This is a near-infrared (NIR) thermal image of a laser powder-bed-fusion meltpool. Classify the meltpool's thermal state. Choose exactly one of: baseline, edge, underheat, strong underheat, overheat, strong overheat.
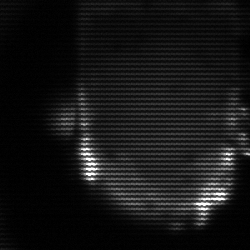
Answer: baseline